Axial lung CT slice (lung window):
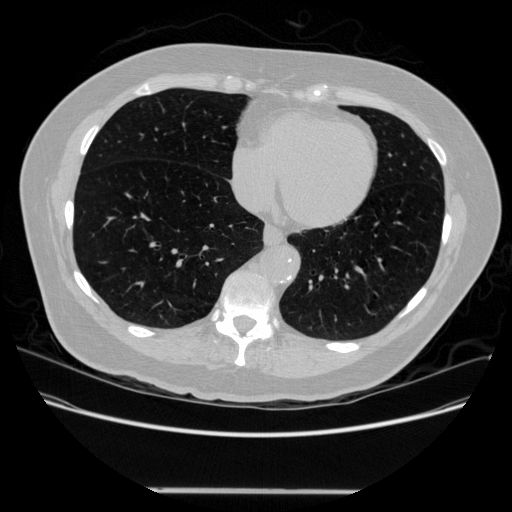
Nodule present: no